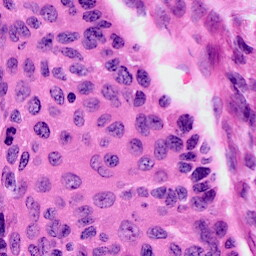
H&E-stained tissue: Cervix